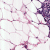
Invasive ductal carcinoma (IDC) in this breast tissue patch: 1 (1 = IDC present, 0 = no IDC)